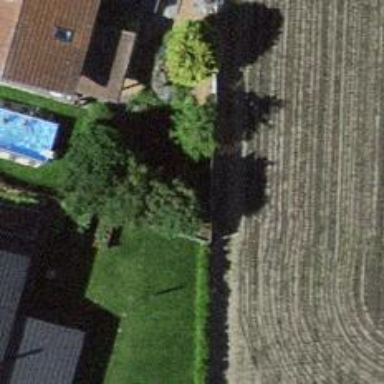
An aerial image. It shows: Hedge acting as barrier.